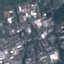
Label: Industrial